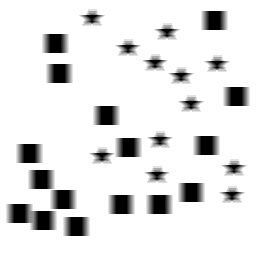
Squares: 16
Triangles: 0
Stars: 12
Total shapes: 28